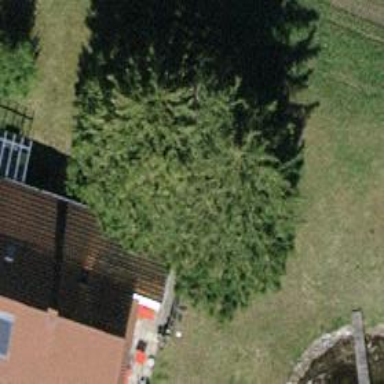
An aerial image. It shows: Urban tree adds touch of nature to the surroundings.